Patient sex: M
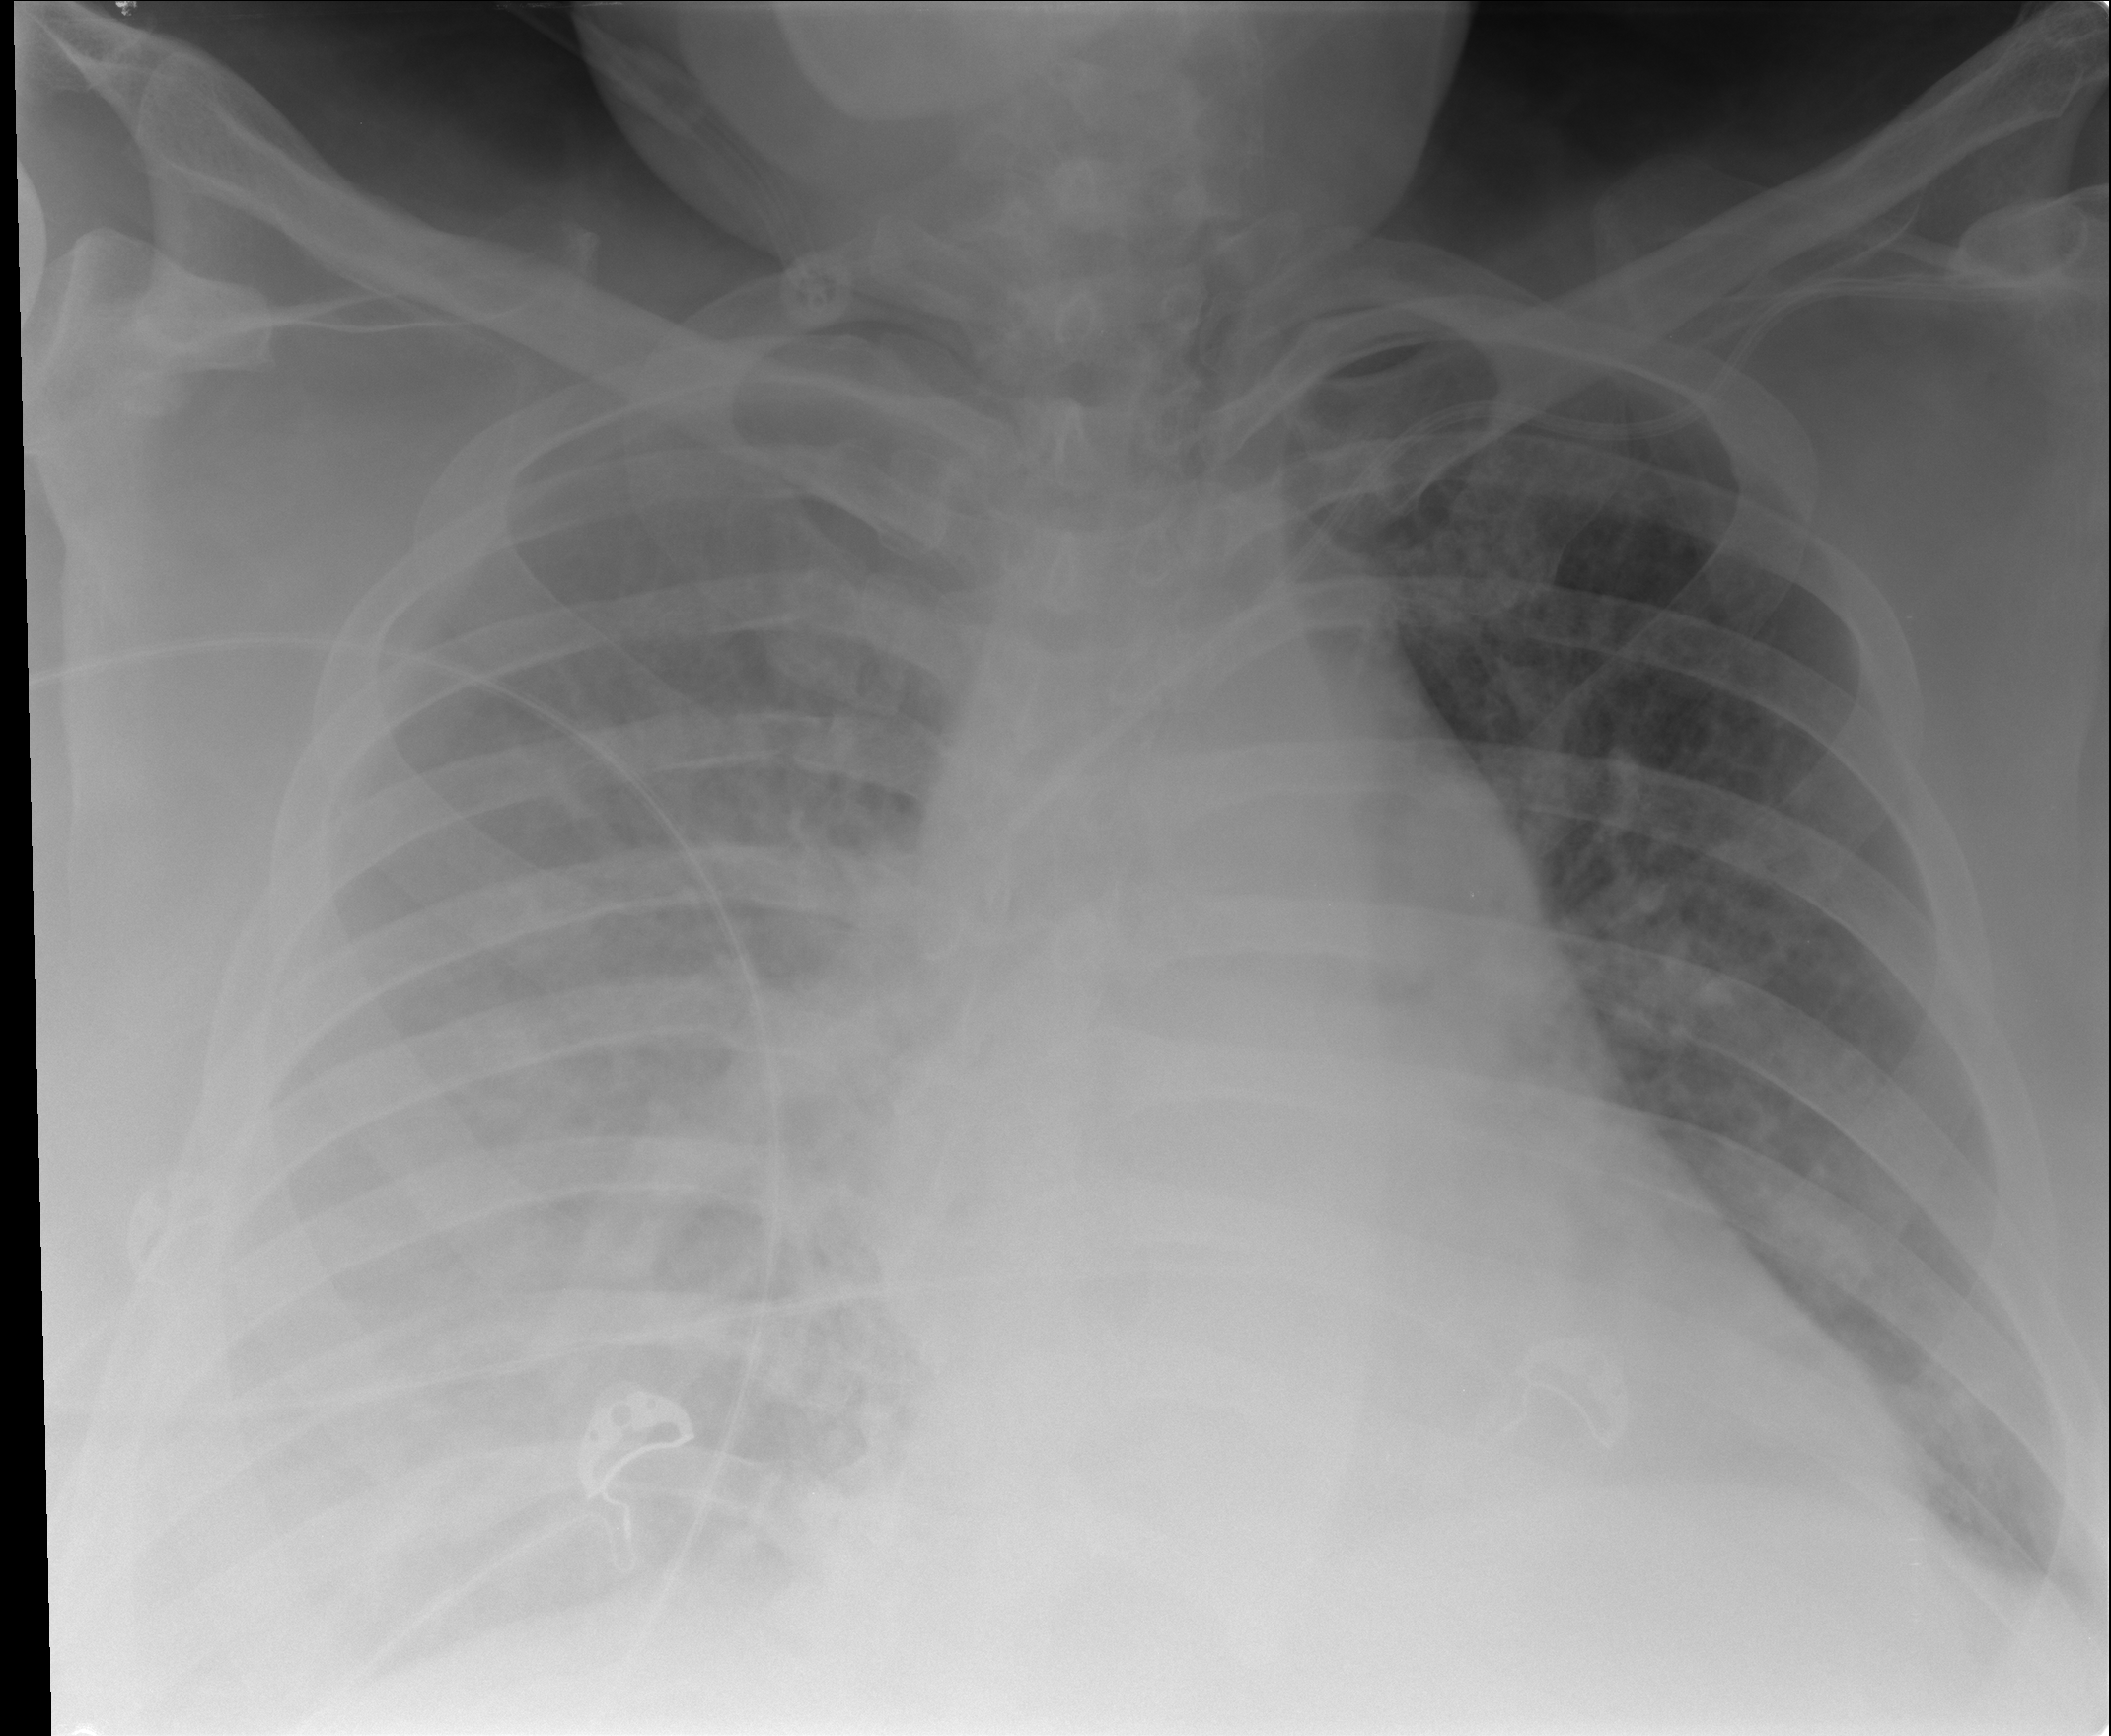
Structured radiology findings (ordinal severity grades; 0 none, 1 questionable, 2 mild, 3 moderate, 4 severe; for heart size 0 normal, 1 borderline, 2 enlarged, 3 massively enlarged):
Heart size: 2
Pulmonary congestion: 2
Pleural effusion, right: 3
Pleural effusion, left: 0
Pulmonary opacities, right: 2
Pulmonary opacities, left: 2
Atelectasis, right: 3
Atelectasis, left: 2